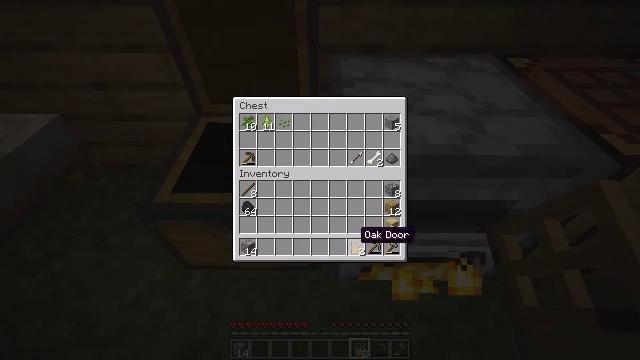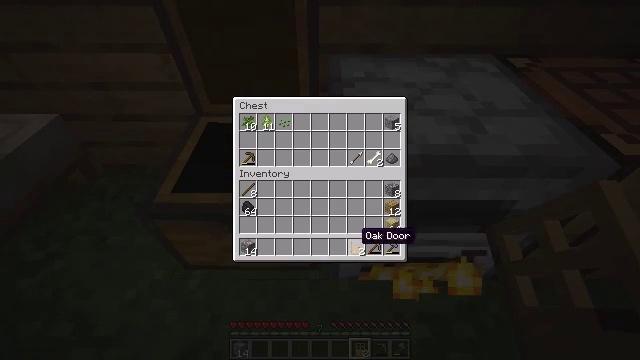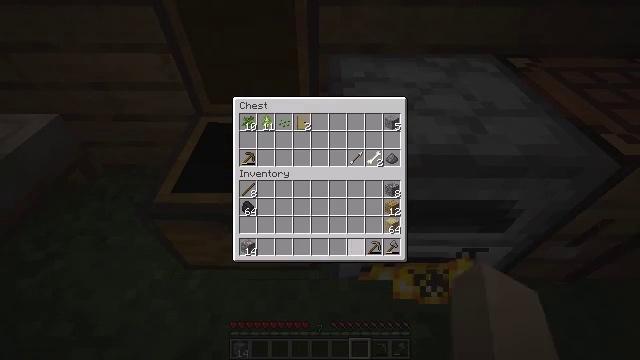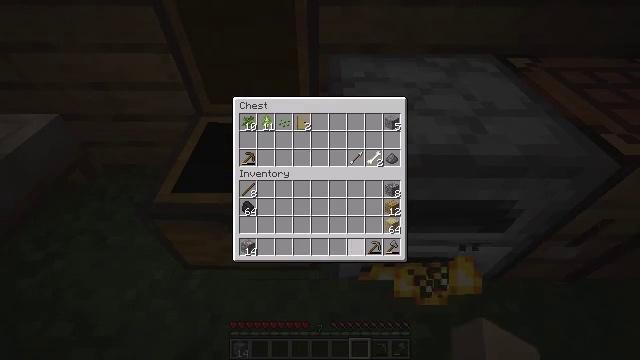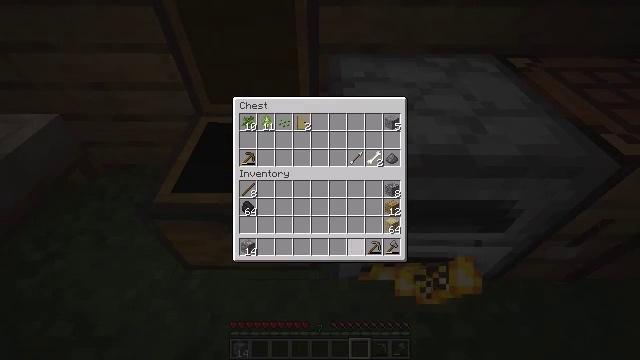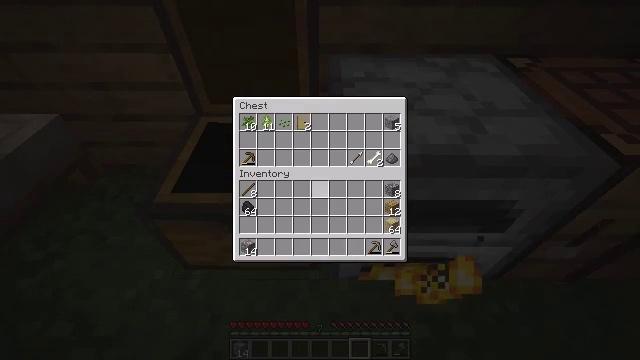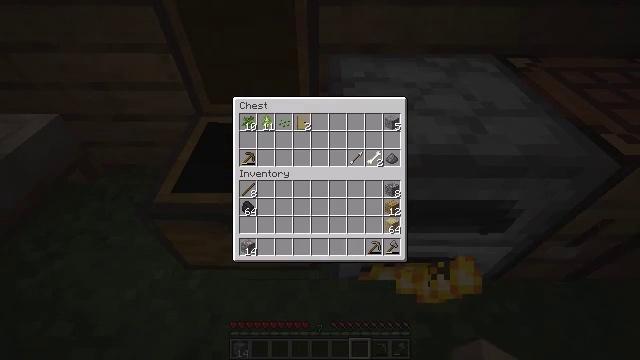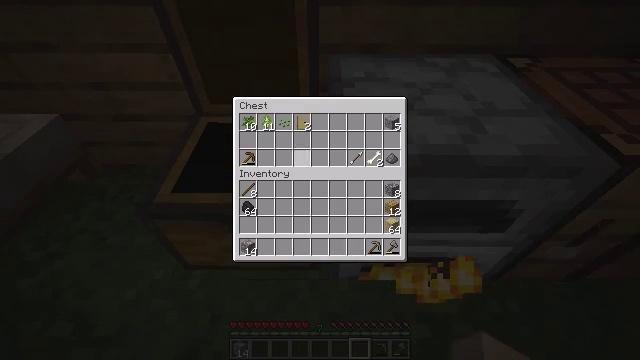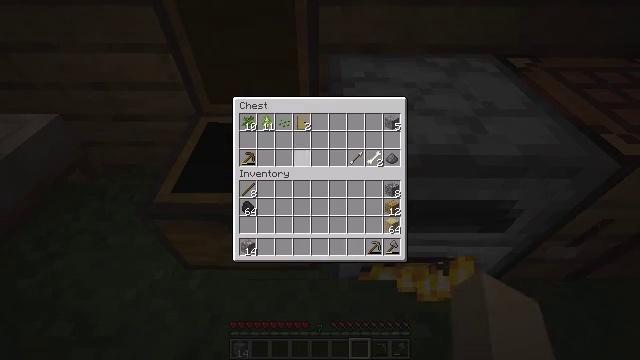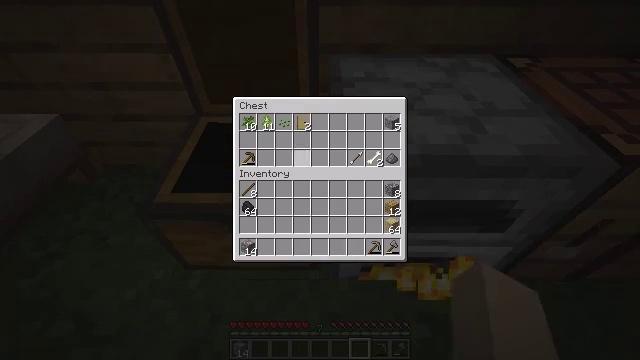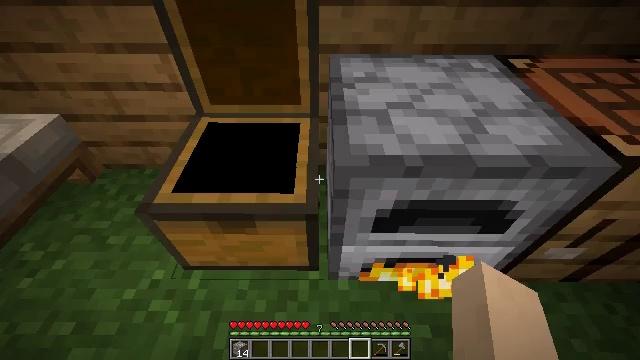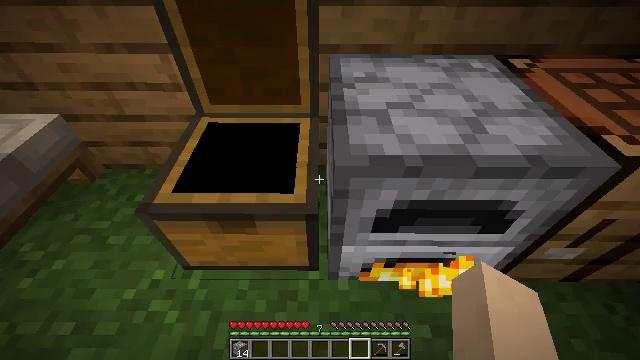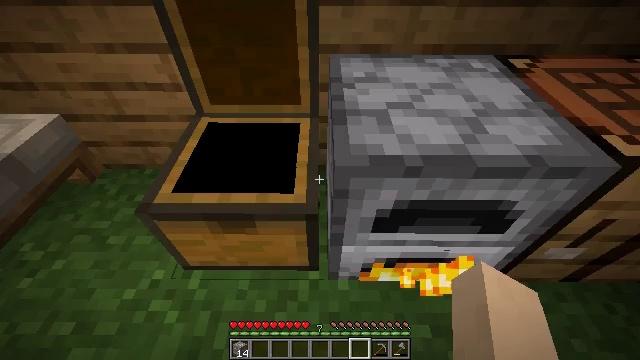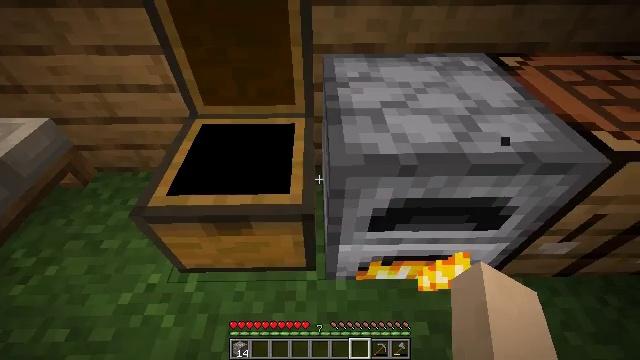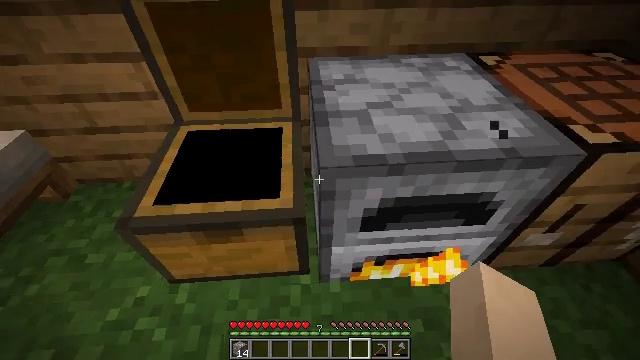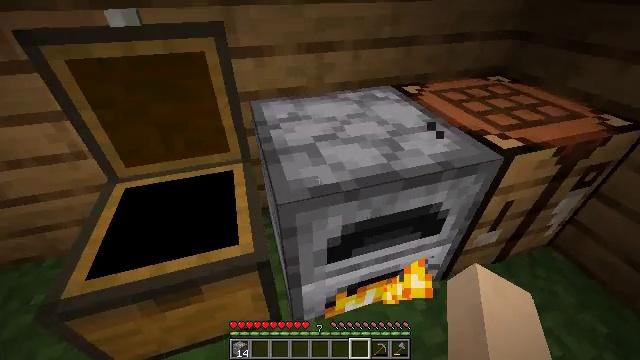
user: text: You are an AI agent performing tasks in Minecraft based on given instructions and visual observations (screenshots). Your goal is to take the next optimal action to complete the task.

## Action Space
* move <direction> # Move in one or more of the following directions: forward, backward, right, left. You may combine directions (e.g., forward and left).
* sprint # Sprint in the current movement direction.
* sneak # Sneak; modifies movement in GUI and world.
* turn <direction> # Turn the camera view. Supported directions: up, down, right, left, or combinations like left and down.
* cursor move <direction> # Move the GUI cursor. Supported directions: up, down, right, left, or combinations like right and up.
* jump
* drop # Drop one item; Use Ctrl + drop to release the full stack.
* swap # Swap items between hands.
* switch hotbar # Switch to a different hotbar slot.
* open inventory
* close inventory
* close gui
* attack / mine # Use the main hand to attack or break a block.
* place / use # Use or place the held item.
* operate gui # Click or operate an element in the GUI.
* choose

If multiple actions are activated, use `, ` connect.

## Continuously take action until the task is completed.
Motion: motion action
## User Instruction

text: craft item air
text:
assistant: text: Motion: sneak
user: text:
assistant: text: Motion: sneak, operate gui
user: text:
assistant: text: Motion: sneak, operate gui
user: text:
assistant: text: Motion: sneak
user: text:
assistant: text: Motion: sneak, cursor move left and up
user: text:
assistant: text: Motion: sneak, cursor move left and up
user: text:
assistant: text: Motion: sneak, cursor move up
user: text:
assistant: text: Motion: sneak, cursor move up
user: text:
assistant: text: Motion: no_op
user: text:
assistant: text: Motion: no_op
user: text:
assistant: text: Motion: close gui
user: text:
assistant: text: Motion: open inventory
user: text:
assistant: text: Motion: turn right, open inventory
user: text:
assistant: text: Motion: turn right
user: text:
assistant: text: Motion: turn right and up
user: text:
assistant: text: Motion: move back, turn right and up
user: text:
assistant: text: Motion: move back, turn left and up
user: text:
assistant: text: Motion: move back and move right, turn left
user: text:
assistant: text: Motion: move back and move right, turn left
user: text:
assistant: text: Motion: move back and move right
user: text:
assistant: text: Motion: no_op
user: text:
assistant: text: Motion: turn left and down, use / place
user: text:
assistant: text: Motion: use / place
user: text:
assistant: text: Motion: no_op
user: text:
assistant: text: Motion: no_op
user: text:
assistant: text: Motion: no_op
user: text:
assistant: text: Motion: no_op
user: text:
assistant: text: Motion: no_op
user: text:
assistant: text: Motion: no_op
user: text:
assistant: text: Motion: no_op